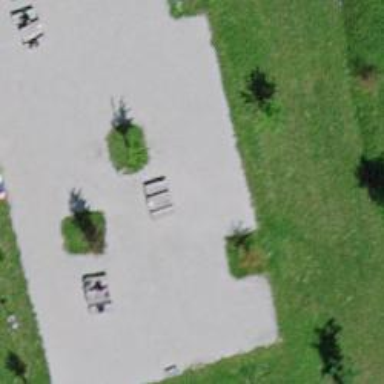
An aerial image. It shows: Picnic table located in leisure land area.